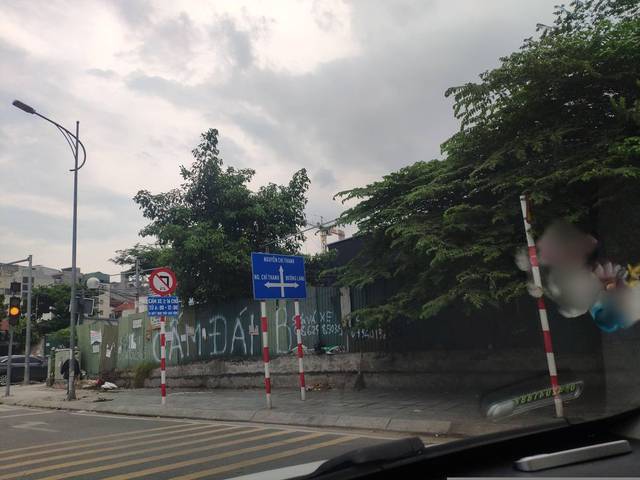
Region: Vietnam
Coordinates: 21.024, 105.804